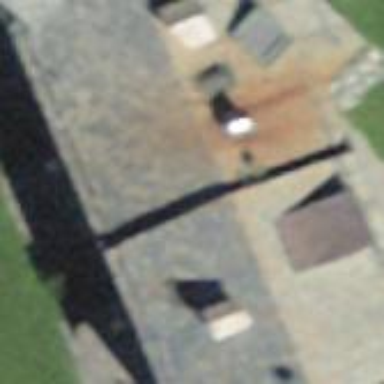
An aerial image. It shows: Part of building.